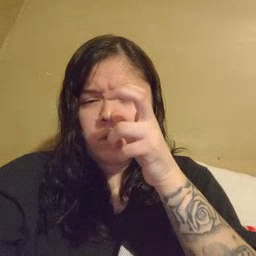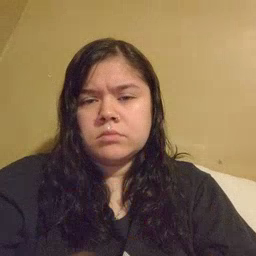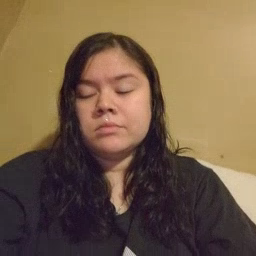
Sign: bug